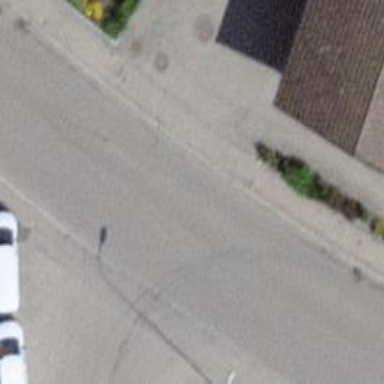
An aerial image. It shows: Primary road with asphalt surface.